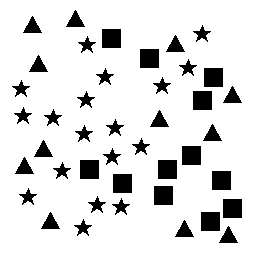
Squares: 12
Triangles: 12
Stars: 18
Total shapes: 42